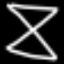
Label: hourglass